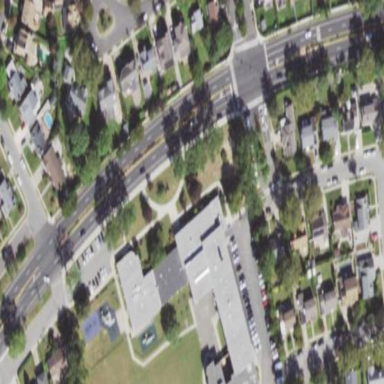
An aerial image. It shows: School building.